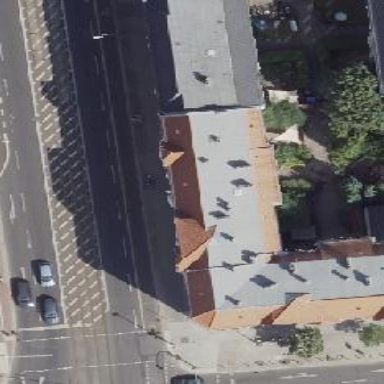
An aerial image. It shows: Building with apartments featuring unique double saltbox roof shape.